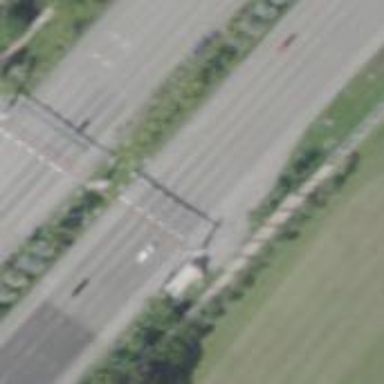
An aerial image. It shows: Toll gantry on the road.